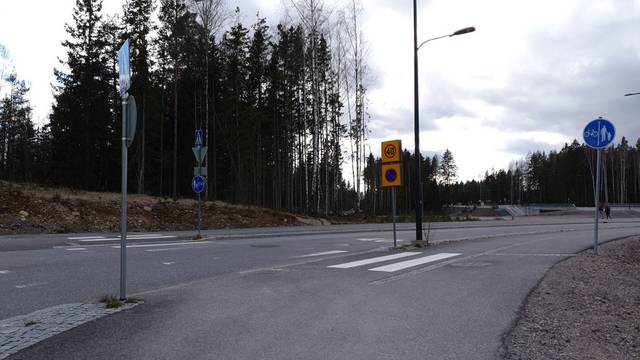
Region: Finland
Coordinates: 60.259, 24.897